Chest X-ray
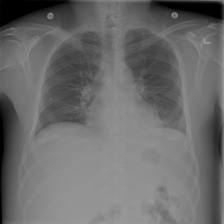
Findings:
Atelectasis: negative
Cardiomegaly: negative
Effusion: positive
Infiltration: positive
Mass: negative
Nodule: positive
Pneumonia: negative
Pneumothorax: negative
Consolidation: negative
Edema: negative
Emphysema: negative
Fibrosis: negative
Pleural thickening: negative
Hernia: negative